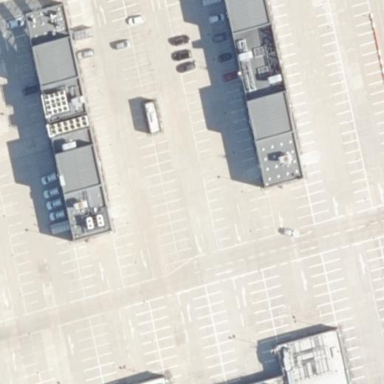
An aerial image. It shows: Rooftop parking area.